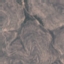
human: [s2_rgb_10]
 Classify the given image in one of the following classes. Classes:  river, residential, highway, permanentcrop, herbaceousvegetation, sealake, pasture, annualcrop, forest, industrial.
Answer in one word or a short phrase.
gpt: HerbaceousVegetation